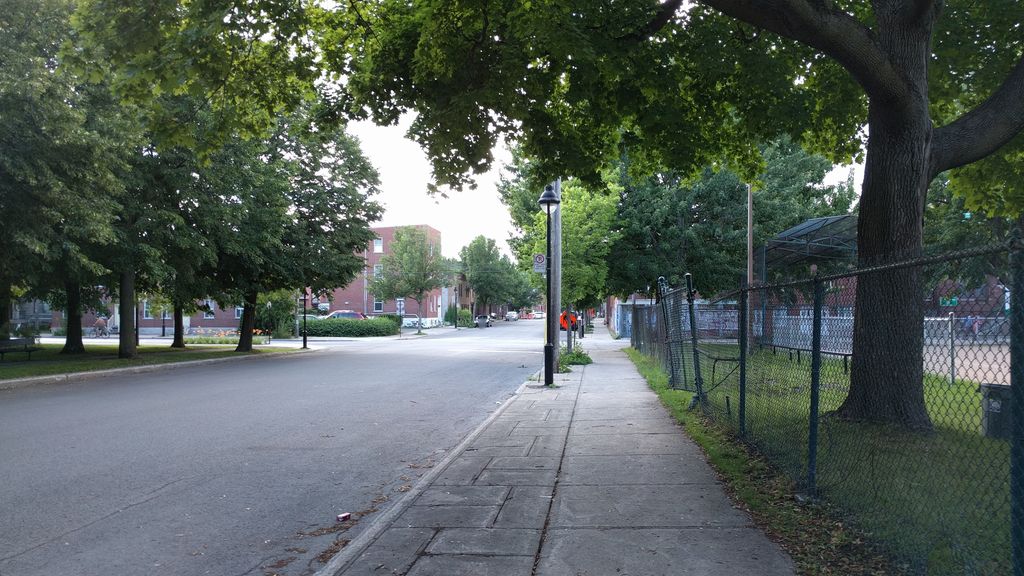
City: montreal